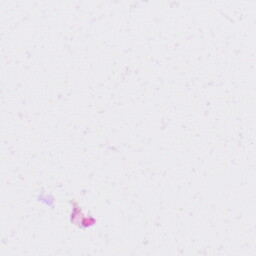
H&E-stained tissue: Skin